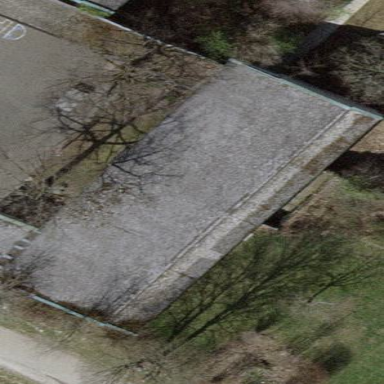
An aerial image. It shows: School building.